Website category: university
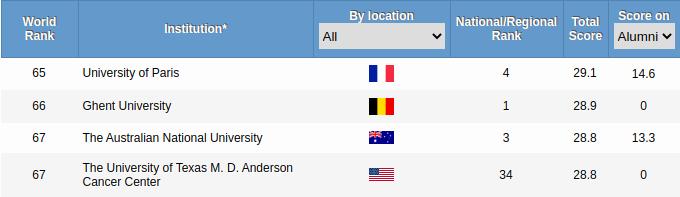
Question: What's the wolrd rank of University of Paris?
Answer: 65

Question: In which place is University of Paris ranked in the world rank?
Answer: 65

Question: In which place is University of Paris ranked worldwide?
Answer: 65

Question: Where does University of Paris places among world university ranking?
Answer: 65

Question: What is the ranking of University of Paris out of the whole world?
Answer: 65

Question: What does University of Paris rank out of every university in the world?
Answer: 65

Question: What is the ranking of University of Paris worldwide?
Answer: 65

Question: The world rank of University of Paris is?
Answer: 65

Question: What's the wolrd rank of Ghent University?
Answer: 66

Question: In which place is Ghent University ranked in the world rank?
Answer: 66

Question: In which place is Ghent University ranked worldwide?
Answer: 66

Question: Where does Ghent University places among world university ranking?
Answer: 66

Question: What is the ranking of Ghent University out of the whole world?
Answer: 66

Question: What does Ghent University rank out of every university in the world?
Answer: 66

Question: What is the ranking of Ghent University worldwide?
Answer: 66

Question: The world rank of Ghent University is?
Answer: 66

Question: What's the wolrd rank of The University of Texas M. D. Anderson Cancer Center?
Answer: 67

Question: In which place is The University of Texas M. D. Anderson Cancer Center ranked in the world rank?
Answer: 67

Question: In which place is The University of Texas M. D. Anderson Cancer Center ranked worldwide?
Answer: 67

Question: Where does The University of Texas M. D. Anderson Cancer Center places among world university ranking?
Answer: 67

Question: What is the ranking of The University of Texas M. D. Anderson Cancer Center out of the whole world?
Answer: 67

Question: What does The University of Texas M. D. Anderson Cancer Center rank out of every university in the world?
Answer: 67

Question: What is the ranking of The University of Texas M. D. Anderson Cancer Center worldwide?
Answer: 67

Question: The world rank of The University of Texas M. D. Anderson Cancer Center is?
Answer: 67

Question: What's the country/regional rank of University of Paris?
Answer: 4

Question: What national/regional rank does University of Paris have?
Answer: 4

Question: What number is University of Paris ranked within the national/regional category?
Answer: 4

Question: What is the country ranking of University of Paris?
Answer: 4

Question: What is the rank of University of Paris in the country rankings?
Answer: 4

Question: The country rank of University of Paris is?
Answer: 4

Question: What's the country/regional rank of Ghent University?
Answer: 1

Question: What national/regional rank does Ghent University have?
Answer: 1

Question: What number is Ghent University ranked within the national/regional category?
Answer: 1

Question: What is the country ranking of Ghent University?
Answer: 1

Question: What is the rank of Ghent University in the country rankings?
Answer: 1

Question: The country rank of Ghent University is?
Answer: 1

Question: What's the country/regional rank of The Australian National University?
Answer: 3

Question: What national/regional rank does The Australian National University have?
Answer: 3

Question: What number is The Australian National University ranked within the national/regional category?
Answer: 3

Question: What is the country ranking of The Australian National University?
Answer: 3

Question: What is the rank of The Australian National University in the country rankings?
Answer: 3

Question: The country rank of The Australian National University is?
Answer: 3

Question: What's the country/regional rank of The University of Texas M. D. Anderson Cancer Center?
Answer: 34

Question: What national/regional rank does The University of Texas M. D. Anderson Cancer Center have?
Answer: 34

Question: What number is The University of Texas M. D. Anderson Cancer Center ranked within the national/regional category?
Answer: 34

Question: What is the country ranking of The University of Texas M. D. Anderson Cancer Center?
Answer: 34

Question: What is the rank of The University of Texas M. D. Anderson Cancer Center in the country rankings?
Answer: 34

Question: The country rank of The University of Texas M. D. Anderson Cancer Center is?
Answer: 34

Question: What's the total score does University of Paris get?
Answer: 29.1

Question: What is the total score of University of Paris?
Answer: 29.1

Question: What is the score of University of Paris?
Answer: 29.1

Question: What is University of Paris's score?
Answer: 29.1

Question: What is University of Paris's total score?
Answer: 29.1

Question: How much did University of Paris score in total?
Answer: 29.1

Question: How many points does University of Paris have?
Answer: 29.1

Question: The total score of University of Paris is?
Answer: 29.1

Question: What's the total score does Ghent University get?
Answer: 28.9

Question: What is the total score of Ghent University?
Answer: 28.9

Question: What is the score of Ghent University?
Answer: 28.9

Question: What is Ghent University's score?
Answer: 28.9

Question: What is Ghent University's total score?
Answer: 28.9

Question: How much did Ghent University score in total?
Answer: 28.9

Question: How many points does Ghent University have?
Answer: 28.9

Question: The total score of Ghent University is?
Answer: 28.9